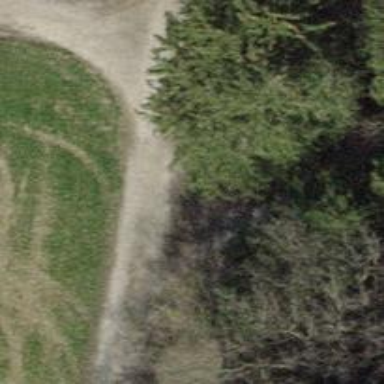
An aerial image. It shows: Pebblestone track with grade2 quality.